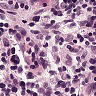
Metastatic tissue present: no